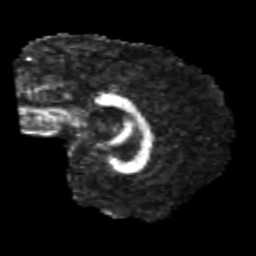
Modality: FA
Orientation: sagittal
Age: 22
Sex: male
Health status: healthy
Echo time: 0.074 s